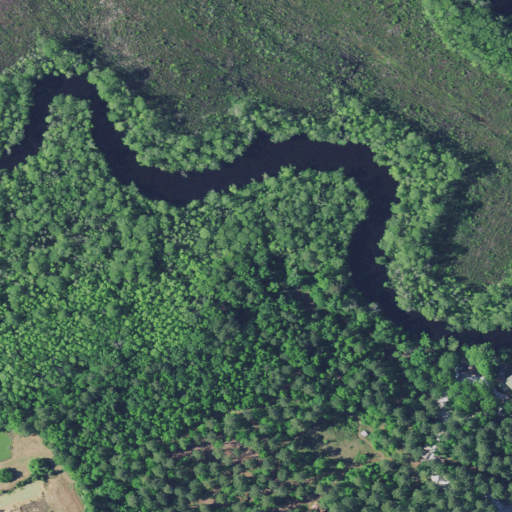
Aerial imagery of cliff(s) in South Carolina named Ransoms Bluff containing woody wetlands, evergreen forest, open water, herbaceous wetlands, open development, cultivated crops, and shrub